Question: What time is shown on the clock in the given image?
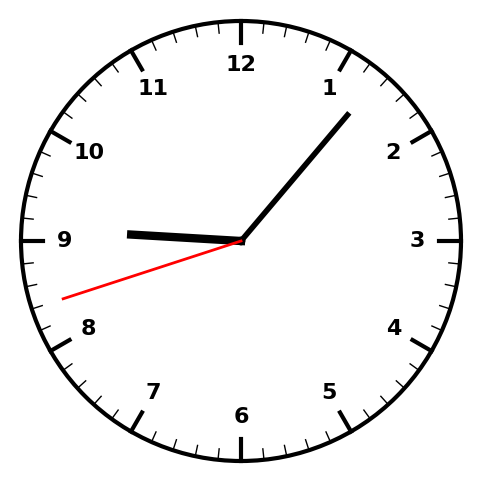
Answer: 09:06:42